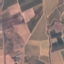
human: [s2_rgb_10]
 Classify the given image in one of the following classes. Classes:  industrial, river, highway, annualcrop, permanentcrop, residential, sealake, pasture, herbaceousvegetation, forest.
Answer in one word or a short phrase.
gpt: PermanentCrop